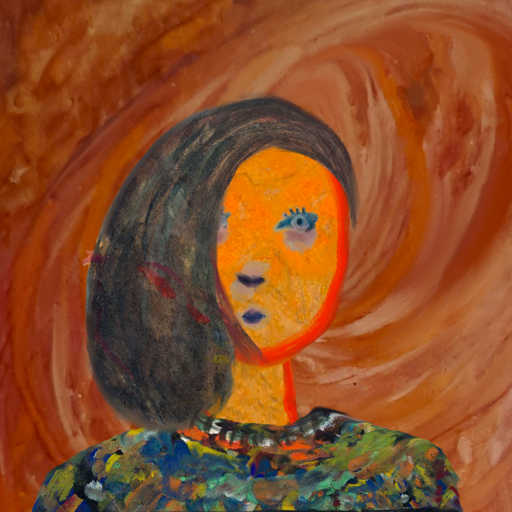
Background: Pious_Lady, Head And Neck Front: Sisters, Face Front: Hill_Girl, Bust: An_Impression, Hair Front: Gypsy_Mother, Head Accessory: Blank, Second Necklace: Blank, Necklace: In_The_Sun, Baby: Blank